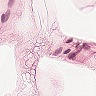
Metastatic tissue present: no